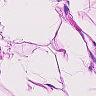
Metastatic tissue present: no